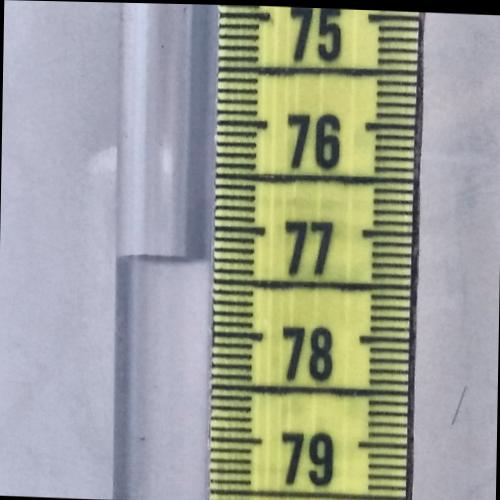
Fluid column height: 77.3 cm